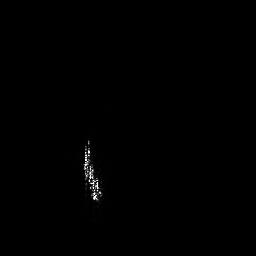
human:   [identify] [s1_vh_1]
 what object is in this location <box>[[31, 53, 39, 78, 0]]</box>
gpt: <ref>1 medium ship at the center</ref>